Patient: sex F, age 83
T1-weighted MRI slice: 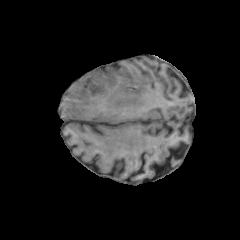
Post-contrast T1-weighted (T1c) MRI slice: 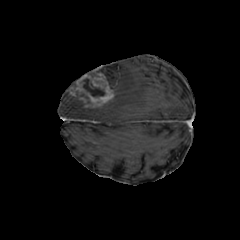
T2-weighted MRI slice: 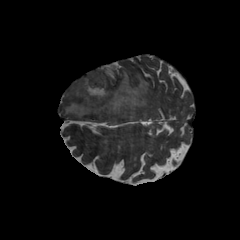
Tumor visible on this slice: yes
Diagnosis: Glioblastoma, IDH-wildtype
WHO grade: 4